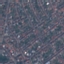
Land use / land cover class: Residential